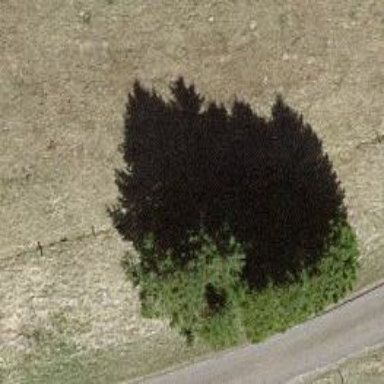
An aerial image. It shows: Single tag "natural: tree."